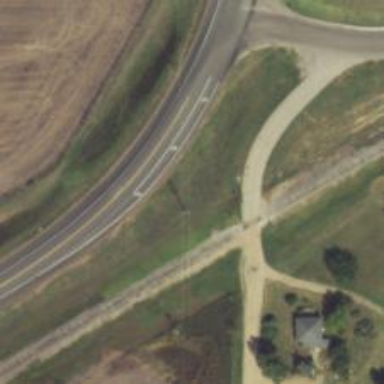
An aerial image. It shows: Asphalt road classified as trunk highway.